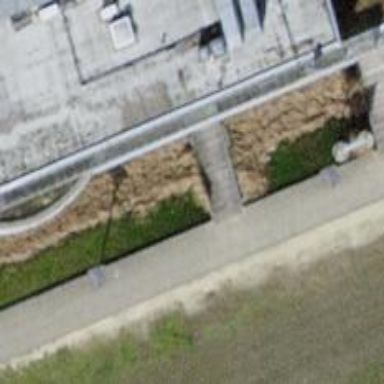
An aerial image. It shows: Path on bridge.